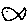
Label: fish